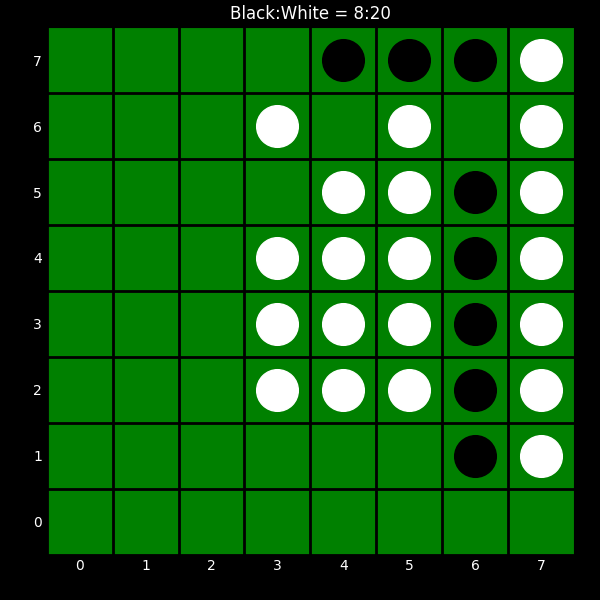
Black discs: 8
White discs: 20